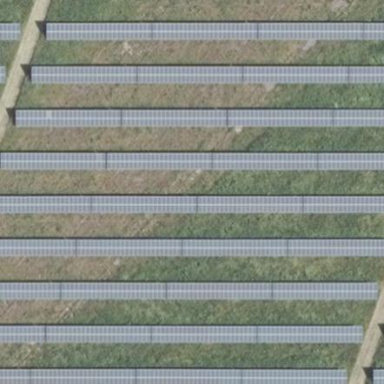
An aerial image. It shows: Solar power generator utilizing photovoltaic technology with solar photovoltaic panels.